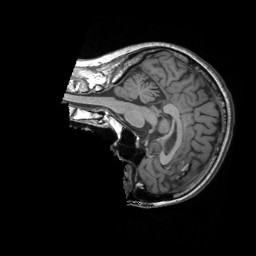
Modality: T1w
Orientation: sagittal
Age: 54
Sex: female
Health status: ill
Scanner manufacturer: siemens
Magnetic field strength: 3 T
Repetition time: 1.9 s
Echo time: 0.00247 s